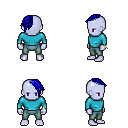
a pixel art fantasy rpg character, male body template, dark elf, purple skin, teal long-sleeve shirt, teal pants, blue long mohawk hairstyle, bracelets, four views (front, back, left, right), 2x2 character sprite sheet, small pixel art, hard edges, no anti-aliasing